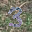
Label: 3